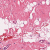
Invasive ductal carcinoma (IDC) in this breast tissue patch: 0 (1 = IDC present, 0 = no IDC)